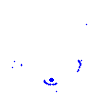
Particle: kaon